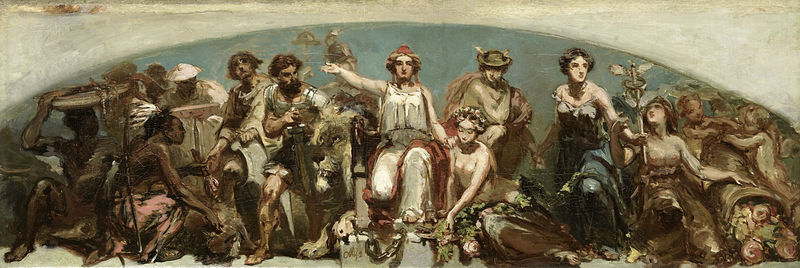
Titel: De koloniën brengen hulde aan de Nederlandse maagd
Künstler: Charles Rochussen
Standort: Amsterdam
Institution: Rijksmuseum
Schlagwörter: blau, gemälde, gott, schatten, weiß, frauen, menschen, blume, blumen, frau, männer, skizze, arm, diener, stab, kette, giebel, thron, symmetrie, schwert, soldat, göttin, fries, götter, olymp, krieger, griechenland, löwe, fresko, hermes, europa, tympanon, lünette, bavaria, indianer, einzug, tugenden, herscherin, göttiin, einzuhg